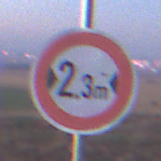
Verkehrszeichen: TatsaechlicheBreite2Komma3
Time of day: SunriseSunset
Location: Outdoor (Nature)
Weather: Clear
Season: NotSpecified
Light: Natural